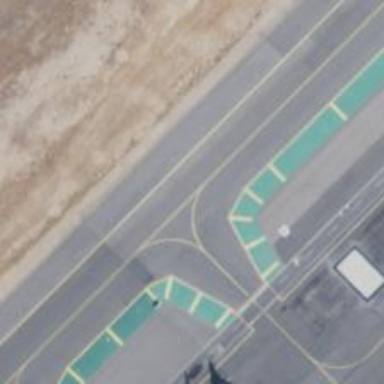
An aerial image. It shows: View of taxiway at the airport.